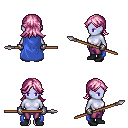
a pixel art fantasy rpg character, female body template, dark elf, purple skin, blue cape, magenta pants, pink loose hair, metal gloves, black shoes, spear, four views (front, back, left, right), 2x2 character sprite sheet, small pixel art, hard edges, no anti-aliasing